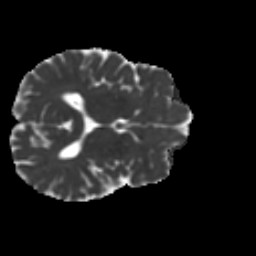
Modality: MD
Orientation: axial
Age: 55
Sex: male
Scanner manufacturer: ge
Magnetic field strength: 3 T
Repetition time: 7.8 s
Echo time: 0.0611 s